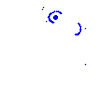
Particle: electron